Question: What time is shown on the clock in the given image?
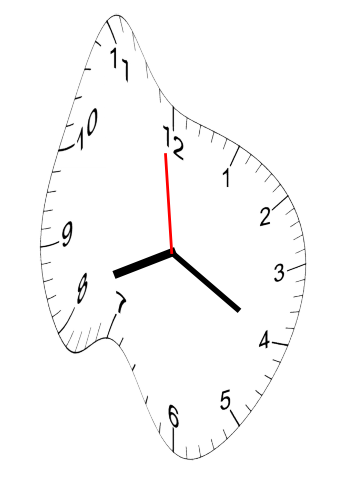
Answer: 08:19:59